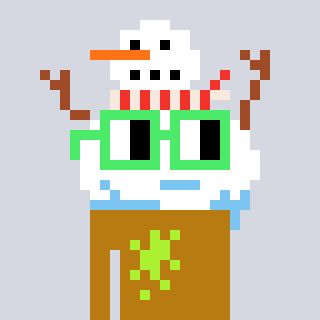
a pixel art character with square light green glasses, a snowman-shaped head and a gold-colored body on a cool background